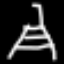
Label: The Eiffel Tower